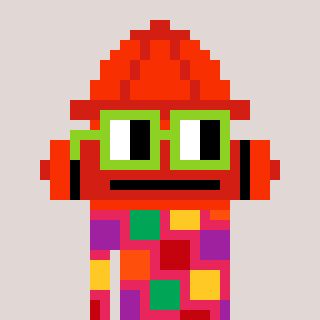
a pixel art character with square light green glasses, a fire hydrant-shaped head and a redpinkish-colored body on a warm background